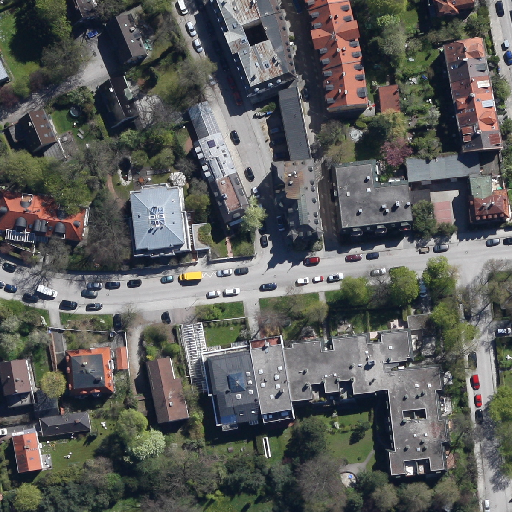
Referring expression: light-duty vehicle